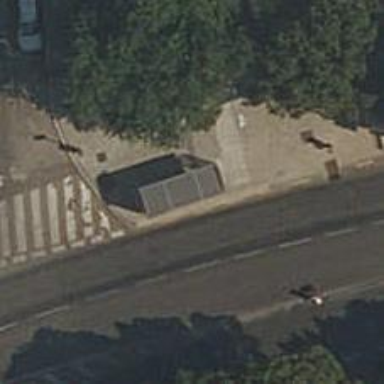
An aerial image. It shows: Bus stop with platform for public transport.